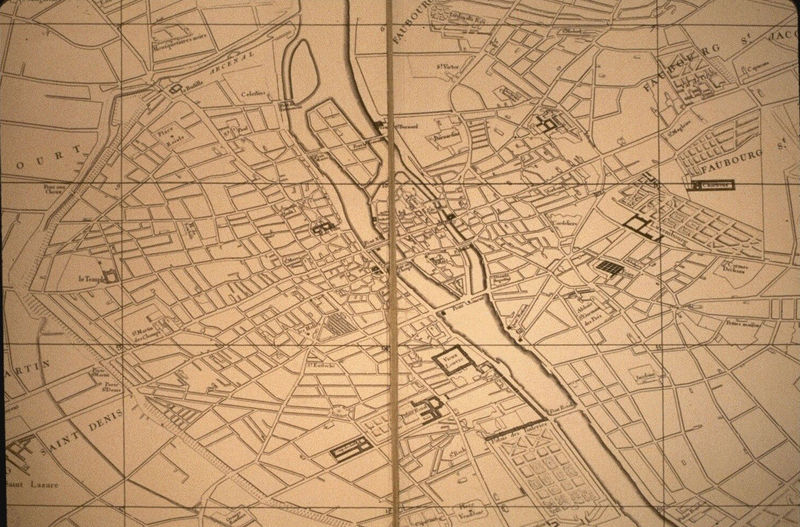
Titel: Gesamtansicht
Standort: Paris
Institution: Plan Turgot
Schlagwörter: wasser, weiß, fluss, gelb, ocker, stadt, ufer, braun, frankreich, paris, schwarz, skizze, zeichnung, dame, gebäude, haus, weg, beige, karo, muster, alt, felder, häuser, brücke, gewässer, gitter, kirche, wege, insel, garten, schrift, papier, ort, dorf, grafik, graphik, grenze, linien, platz, vogelperspektive, französisch, hafen, seine, kirchen, rechtecke, straßen, münchen, dom, linie, draufsicht, ideal, gassen, kreuzung, druck, punkt, beschriftung, friedhof, entwurf, kathedrale, rom, quadrate, karte, isar, plan, gärten, zentrum, landkarte, buchseiten, louvre, verlauf, raster, brücken, inseln, pont, grundriss, zweiseitig, aufriss, notre dame, pont neuf, architekt, anlagen, lageplan, teile, planstadt, stadtplan, planquadrate, stadtviertel, übersicht, stadtplanung, kartographie, urbanistik, ile, notre, ile de la cite, stadtteil, stadtteile, viertel, geklebt, topographie, kartografie, koordinaten, orientierung, spalte, bastille, saint denis, straßenkarte, graphikg, quadratur, weuß, tuilerien, sine, seinebrücke, paper, alexandre, arrondissement, arrondissemo, bezirke, cité, département, faubourg, isle, sainst denis, saint louis, seinebrücken, hausmannisierung, po, stadtgrundriss, nicht ortogonal, tuileries, ile de paris, ourt, faubouro